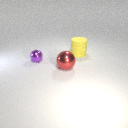
large yellow rubber cylinder behind large red metal sphere